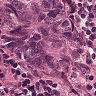
Metastatic tissue present: yes